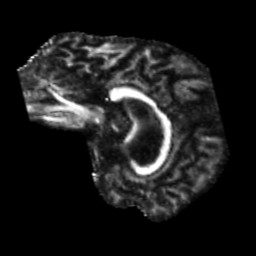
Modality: FA
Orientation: sagittal
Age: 71
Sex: male
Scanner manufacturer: siemens
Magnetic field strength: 3 T
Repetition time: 5.25 s
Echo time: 0.08 s